Question: Problem looks as presented below.('N' displays in Chrome and 'B' in Safari)
I use flash live preview.
'''
<td><input type="file" name="file" id="preview" accept="image/*, application/x-shockwave-flash" style="width: 95px;"
{% if readonly or not creative.active %} disabled {% endif %}></td>
'''

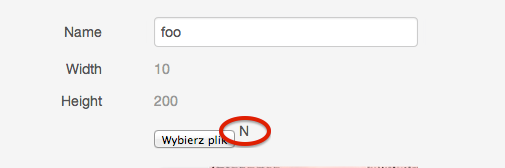
Answer: The N is the start of a string that appears next to the control, it says '"No file chosen"'. I'm guessing B is the start of '"Browse for a file', or something like that. If you remove your width temporarily you'll see the full text.
So now you know why that text is appearing. You probably don't want it there.
Here is a <URL> on styling this type of HTML element.